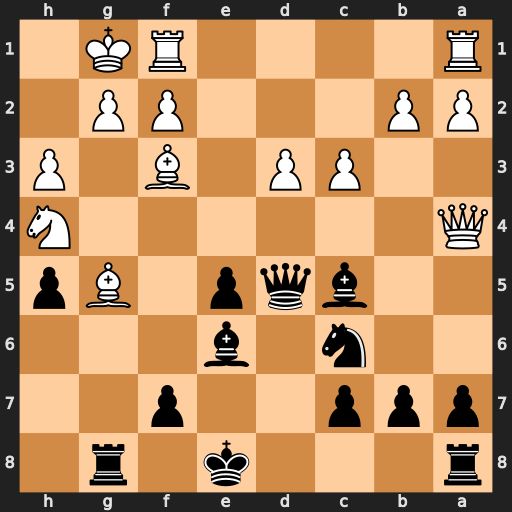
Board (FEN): r3k1r1/ppp2p2/2n1b3/2bqp1Bp/Q6N/2PP1B1P/PP3PP1/R4RK1
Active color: b
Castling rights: q
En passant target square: -
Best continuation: e4 Bxe4 Qxg5